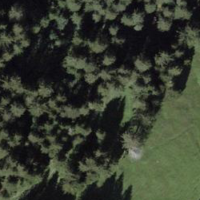
EUNIS habitat code: 43
Species observed at this site:
Poecile palustris
Oenanthe oenanthe
Anthus spinoletta
Helix pomatia
Phoenicurus ochruros
Nucifraga caryocatactes
Fringilla coelebs
Falco tinnunculus